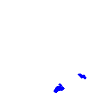
Particle: electron